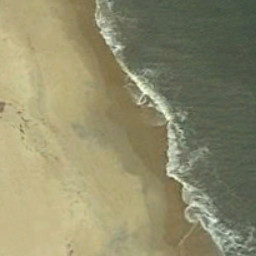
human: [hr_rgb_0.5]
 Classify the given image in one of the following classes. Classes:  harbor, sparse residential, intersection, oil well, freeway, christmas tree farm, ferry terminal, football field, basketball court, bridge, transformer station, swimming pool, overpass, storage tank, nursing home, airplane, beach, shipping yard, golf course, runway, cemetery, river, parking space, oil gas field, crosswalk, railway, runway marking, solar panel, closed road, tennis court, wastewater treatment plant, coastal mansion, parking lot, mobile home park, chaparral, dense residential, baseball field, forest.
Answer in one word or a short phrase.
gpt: beach